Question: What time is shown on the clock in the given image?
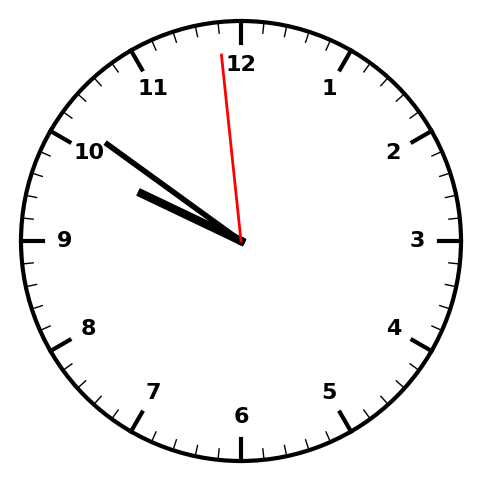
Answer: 09:50:59